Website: lowes
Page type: billing-address
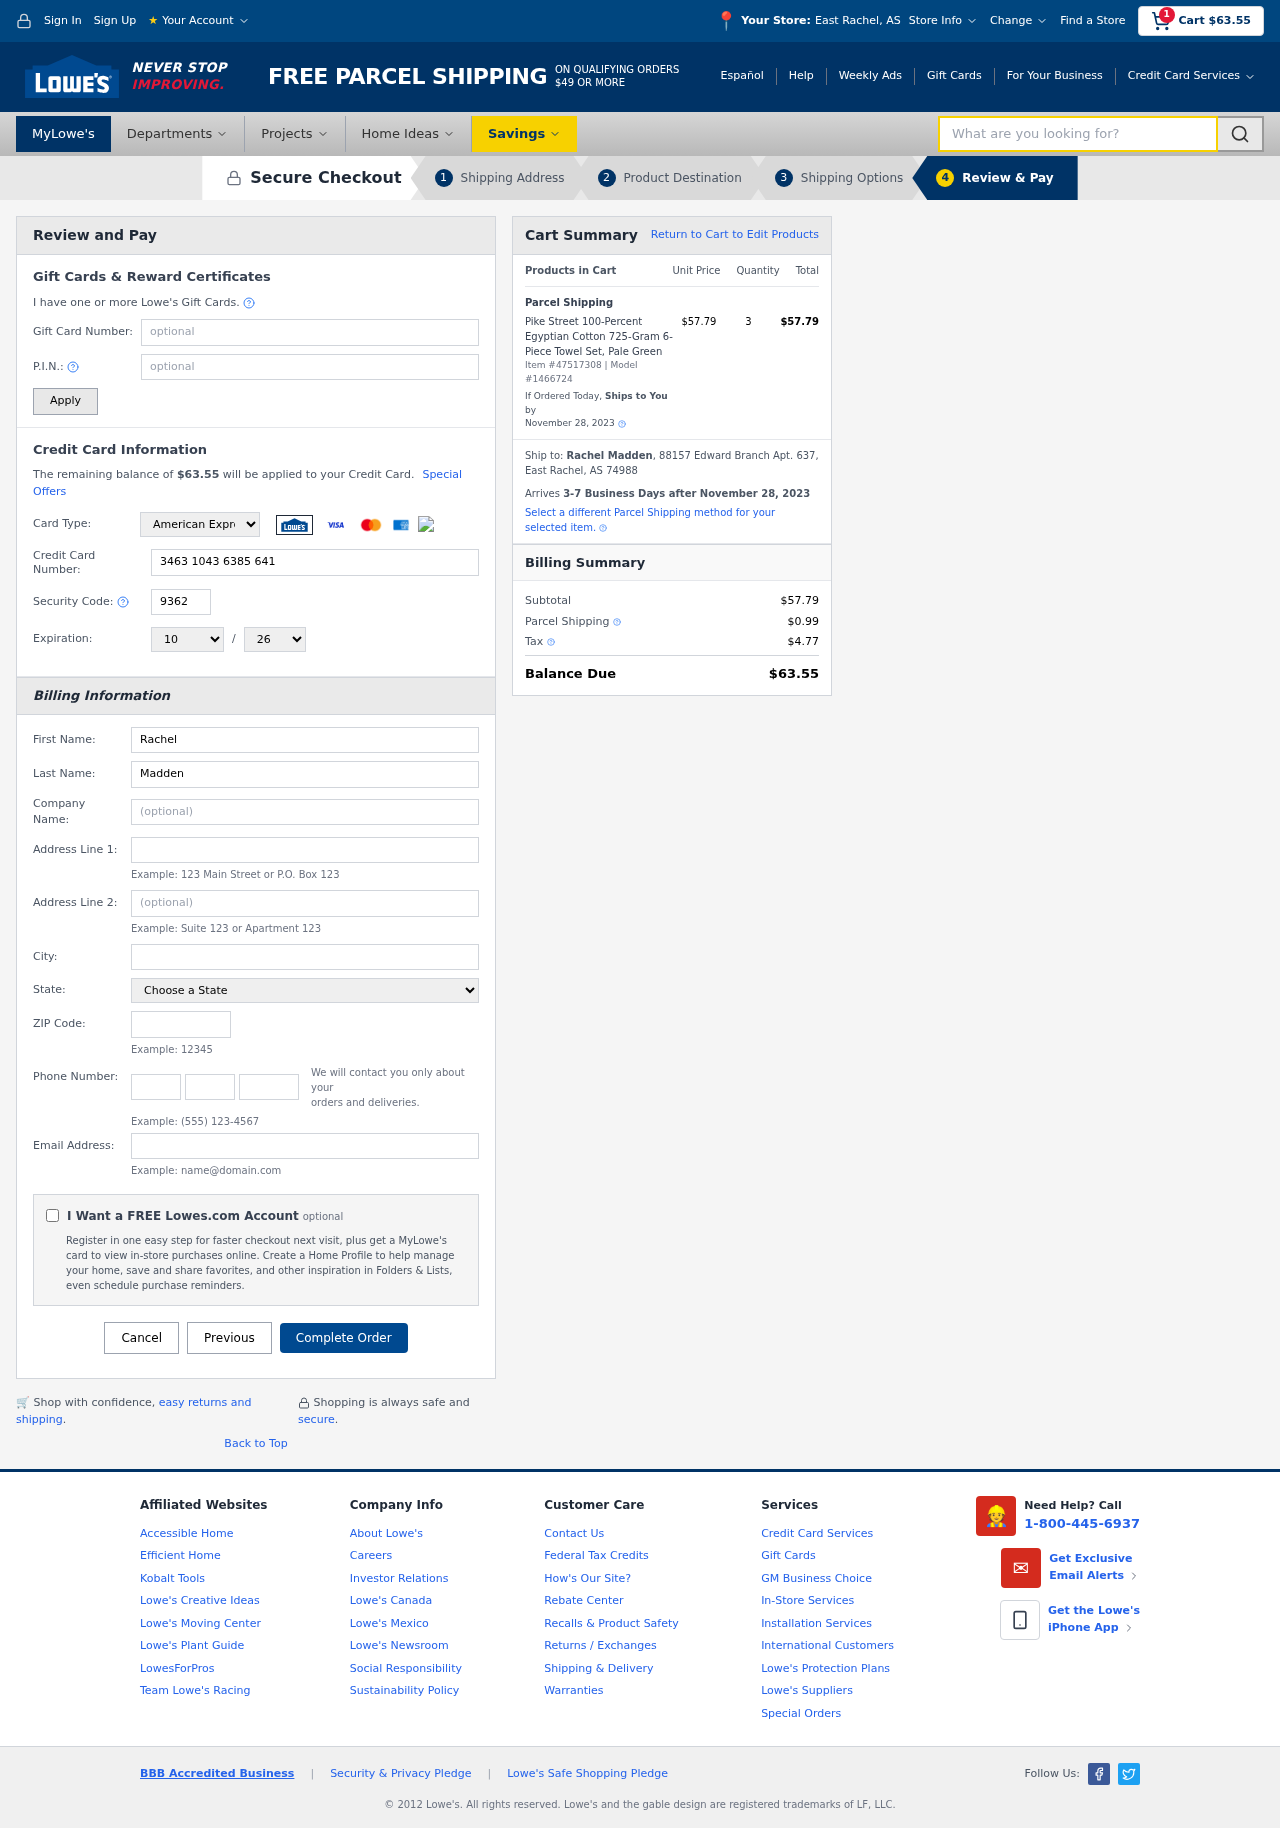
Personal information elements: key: PII_CARD_CVV
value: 9362
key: PII_CARD_EXPIRY_MONTH
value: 10
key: PII_CARD_EXPIRY_YEAR
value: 26
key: PII_CARD_NUMBER
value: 3463 1043 6385 641
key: PII_CARD_TYPE
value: American Express
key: PII_CITY
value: East Rachel
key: PII_CITY_STATE
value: East Rachel, AS
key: PII_EMAIL
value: rachel_madden@gmail.com
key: PII_FIRSTNAME
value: Rachel
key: PII_FULLNAME
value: Rachel Madden
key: PII_LASTNAME
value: Madden
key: PII_PHONE_AREA
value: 686
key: PII_PHONE_PREFIX
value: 841
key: PII_PHONE_SUFFIX
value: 6601
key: PII_POSTCODE
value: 74988
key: PII_STATE
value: AS
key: PII_STREET
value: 88157 Edward Branch Apt. 637
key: PII_STREET2
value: Suite 984
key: PII_CITY_STATE_ZIP
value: East Rachel, AS 74988
Product elements: key: PRODUCT1_NAME
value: Pike Street 100-Percent Egyptian Cotton 725-Gram 6-Piece Towel Set, Pale Green
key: PRODUCT1_PRICE
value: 57.79
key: PRODUCT1_QUANTITY
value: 3
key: PRODUCT_ITEM_NUMBER
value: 47517308
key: PRODUCT_MODEL_NUMBER
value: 1466724
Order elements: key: ORDER_SUBTOTAL
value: $63.55
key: ORDER_TOTAL
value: $63.55
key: ORDER_SHIPPING_DATE
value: November 28, 2023
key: ORDER_SUBTOTAL
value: $57.79
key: ORDER_DELIVERY_DATE
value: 3-7 Business Days after November 28, 2023
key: ORDER_SHIPPING_DATE2
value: November 28, 2023
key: ORDER_SUBTOTAL2
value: $57.79
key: ORDER_SHIPPING_COST
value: $0.99
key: ORDER_TAX
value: $4.77
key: ORDER_TOTAL2
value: $63.55
Search elements: key: HEADER_SEARCH
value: What are you looking for?